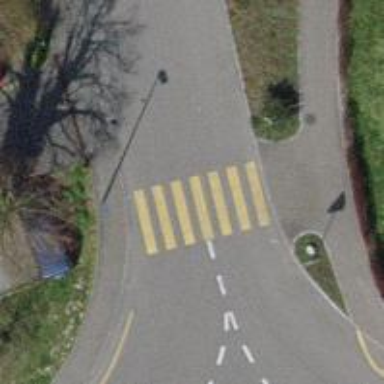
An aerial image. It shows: Marked crossing on asphalt footway.